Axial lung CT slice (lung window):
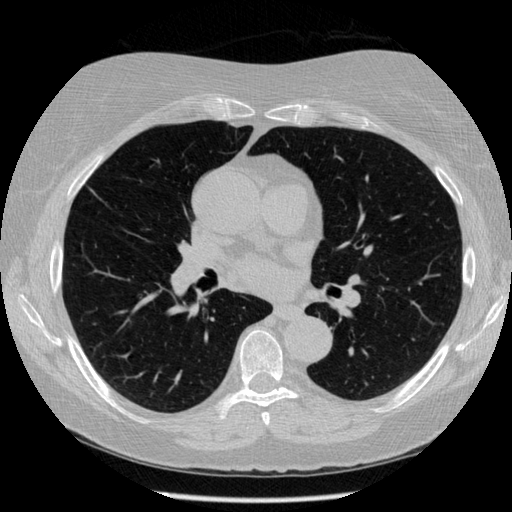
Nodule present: no